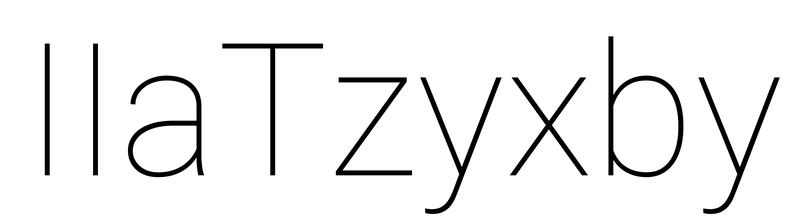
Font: Roboto_Thin